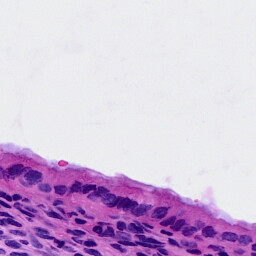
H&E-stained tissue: Cervix